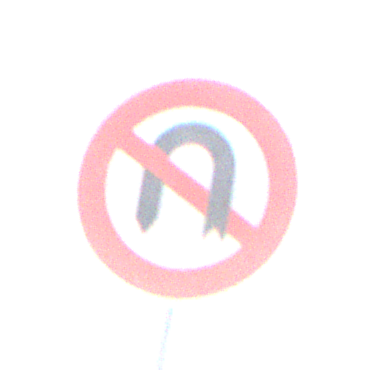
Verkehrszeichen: VerbotWenden
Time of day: Night
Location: Outdoor (Nature)
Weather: Clear
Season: NotSpecified
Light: Natural